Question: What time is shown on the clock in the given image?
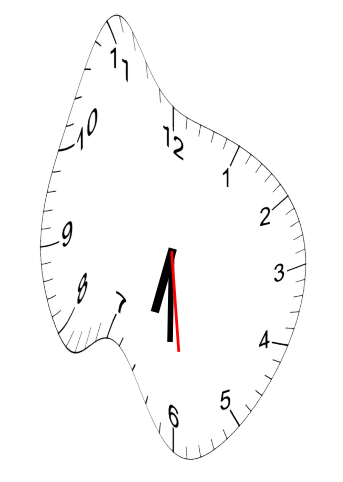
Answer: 06:30:29